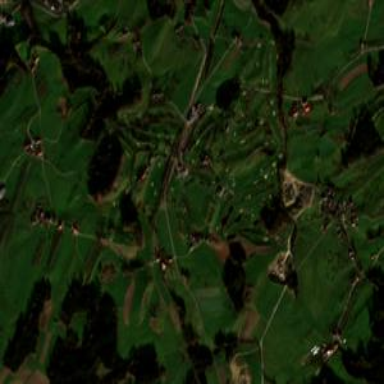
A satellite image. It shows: Small hamlet.